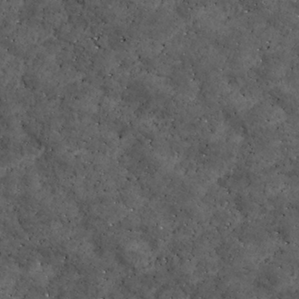
Label: non_frost